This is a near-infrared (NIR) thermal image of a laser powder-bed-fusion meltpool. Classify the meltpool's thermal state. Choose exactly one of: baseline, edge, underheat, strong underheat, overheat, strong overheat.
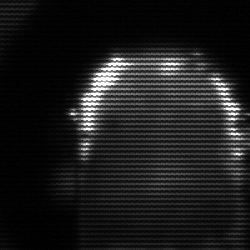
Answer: baseline